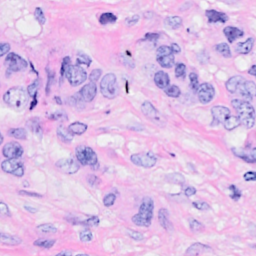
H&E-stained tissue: Breast